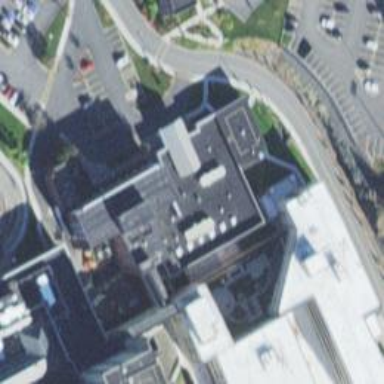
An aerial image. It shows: Healthcare facility identified as hospital.